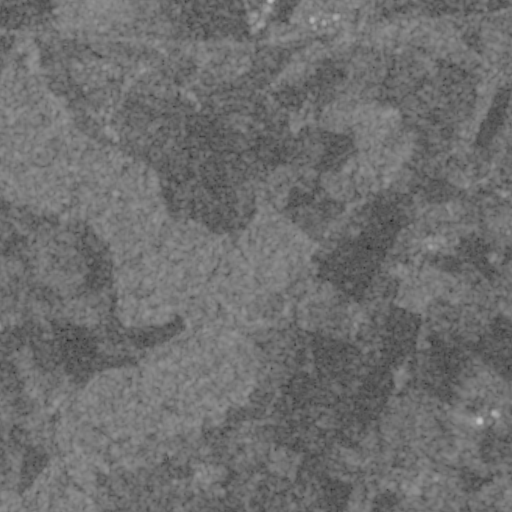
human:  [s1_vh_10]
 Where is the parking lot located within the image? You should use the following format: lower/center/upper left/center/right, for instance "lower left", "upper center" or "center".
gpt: The parking lot is located in the upper right of the image.
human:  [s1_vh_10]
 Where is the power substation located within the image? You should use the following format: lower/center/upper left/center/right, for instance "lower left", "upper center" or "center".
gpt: The power substation is located in the lower right of the image.
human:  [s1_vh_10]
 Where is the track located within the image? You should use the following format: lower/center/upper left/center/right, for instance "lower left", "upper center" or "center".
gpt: The track is located in the upper center of the image.
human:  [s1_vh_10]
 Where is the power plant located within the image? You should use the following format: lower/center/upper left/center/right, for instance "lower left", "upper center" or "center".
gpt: There is no power plant in the image.

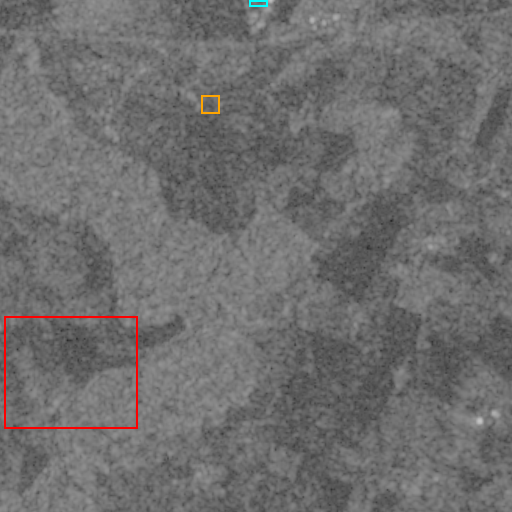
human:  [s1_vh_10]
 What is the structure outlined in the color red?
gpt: The structure outlined in red is a crop field.
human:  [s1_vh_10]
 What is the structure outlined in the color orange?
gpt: The structure outlined in orange is a park.
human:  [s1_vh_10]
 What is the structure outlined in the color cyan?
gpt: The structure outlined in cyan is a track.
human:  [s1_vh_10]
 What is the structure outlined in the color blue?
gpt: There is no blue outline.